Question: The problem is I am sending a "Cycling" activity from my app to Apple Health and I want it to appear as "Indoor Cycling" but all the activities send to apple health activity are mark as "Outdoor activity", there is any property to define them as "Indoor Cycling" activities from my code?
I research but there is only one activity to define the Cycling as you see I my code below I used:
workoutWithActivityType:HKWorkoutActivityTypeCycling
here is a view of how my activities look in Apple Activity app

'''
- (void)saveWorkoutFromStartDate:(NSDate *)startDate endDate:(NSDate *)endDate duration:(double)duration miles:(double)miles kilocalories:(double)calories completion:(void (^)(BOOL success, NSError *error))completion {
HKQuantity *milesQuantity = [HKQuantity quantityWithUnit:[HKUnit mileUnit] doubleValue:miles];
HKQuantity *caloriesQuantity = [HKQuantity quantityWithUnit:[HKUnit kilocalorieUnit] doubleValue:calories];
HKWorkout *workout = [HKWorkout workoutWithActivityType:HKWorkoutActivityTypeCycling startDate:startDate endDate:endDate duration:duration totalEnergyBurned:caloriesQuantity totalDistance:milesQuantity metadata:nil];
[self.healthStore saveObject:workout withCompletion:^(BOOL success, NSError *error) {
if (success) {
completion(success, nil);
}
else {
DLog(@"%@", error);
completion(success, error);
}
}];
}
'''
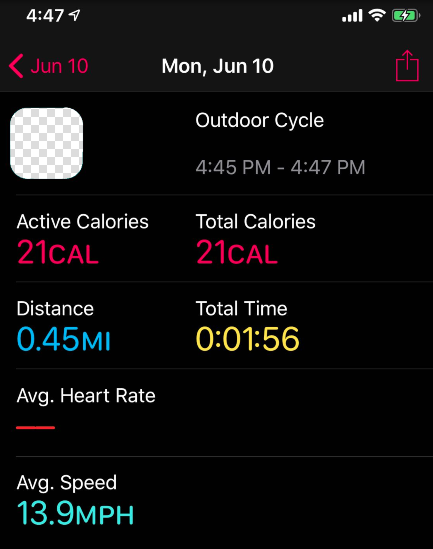
Answer: Try adding the metadata indoor workout key with a value of YES to the metadata dictionary when instantiating your workout:
'''
HKWorkout *workout = [HKWorkout workoutWithActivityType:HKWorkoutActivityTypeCycling startDate:startDate endDate:endDate duration:duration totalEnergyBurned:caloriesQuantity totalDistance:milesQuantity metadata:@{HKMetadataKeyIndoorWorkout : @(YES)}];
'''
<URL>